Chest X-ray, AP view. Patient: 11 years old, sex F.
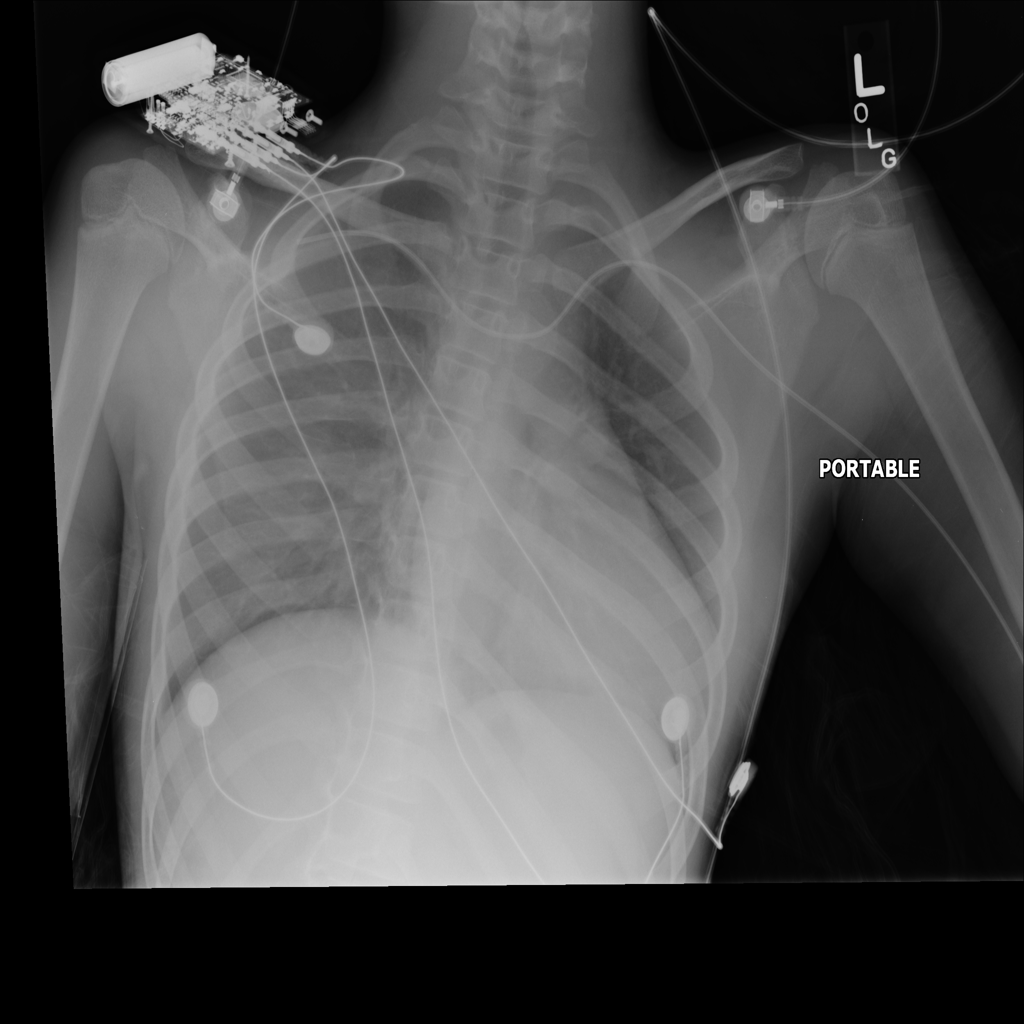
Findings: No Finding